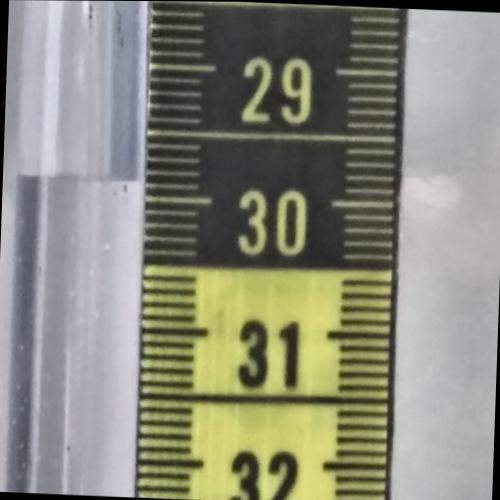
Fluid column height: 29.9 cm